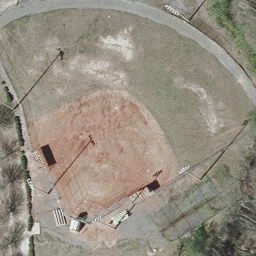
Label: baseball diamond